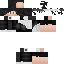
A male human skin with dark skin, wearing brown bald dressed in a blue hoodie and black pants, featuring a closed mouth.